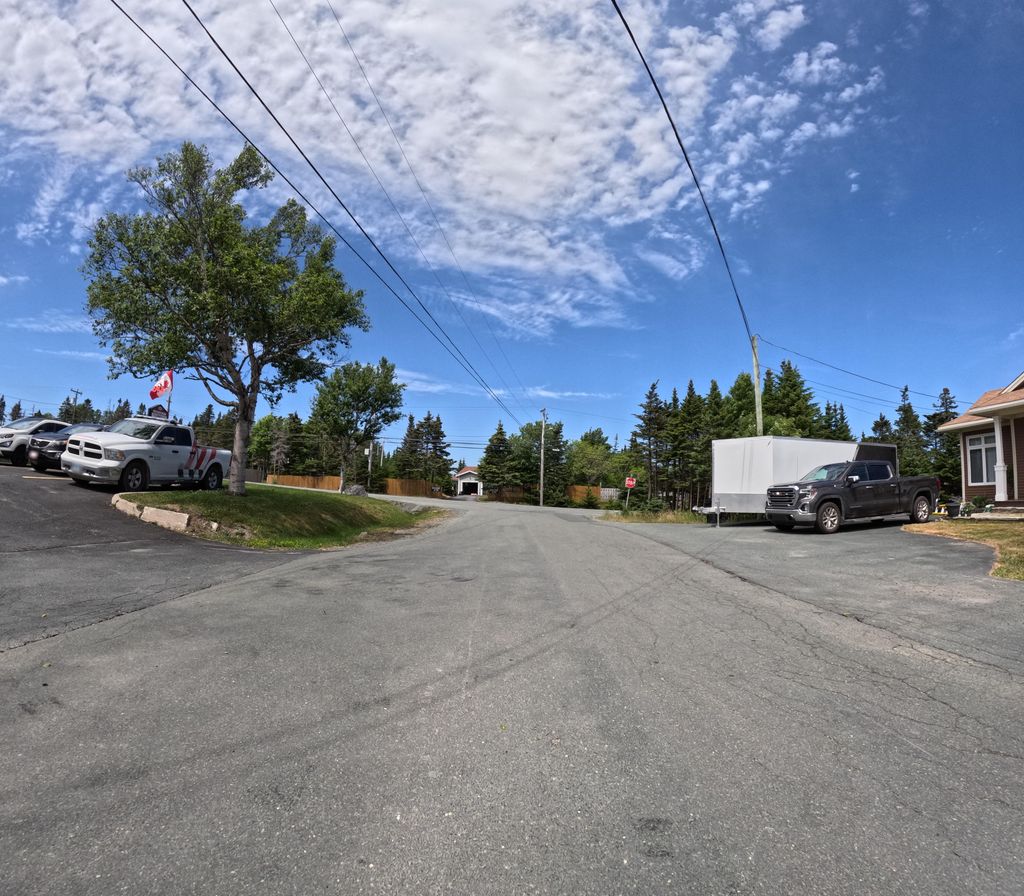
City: st_johns